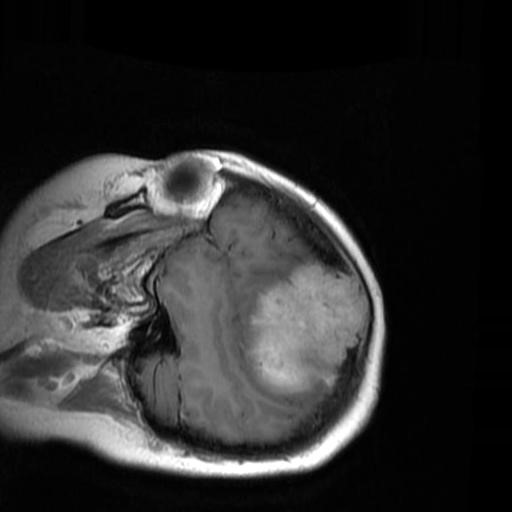
Label: brain_menin